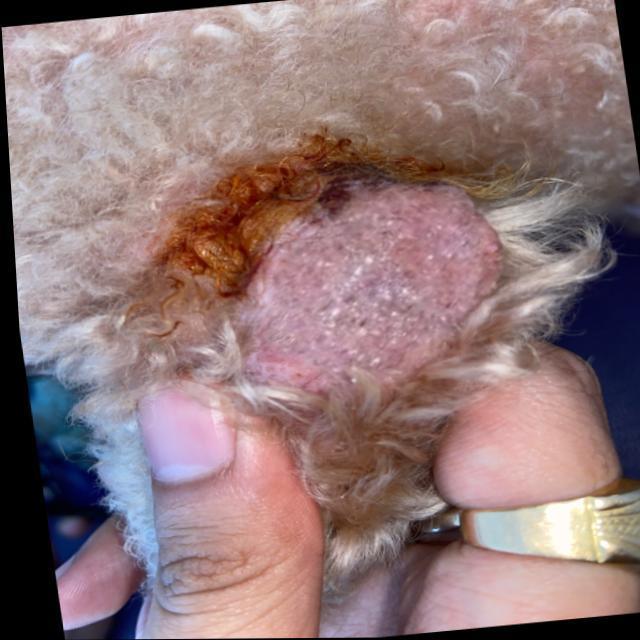
Canine ringworm (Dermatophytosis) — fungal infection caused by Microsporum or Trichophyton. Presents with circular alopecia, scaling, crusting, and broken hairs.